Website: home-depot
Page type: billing-address
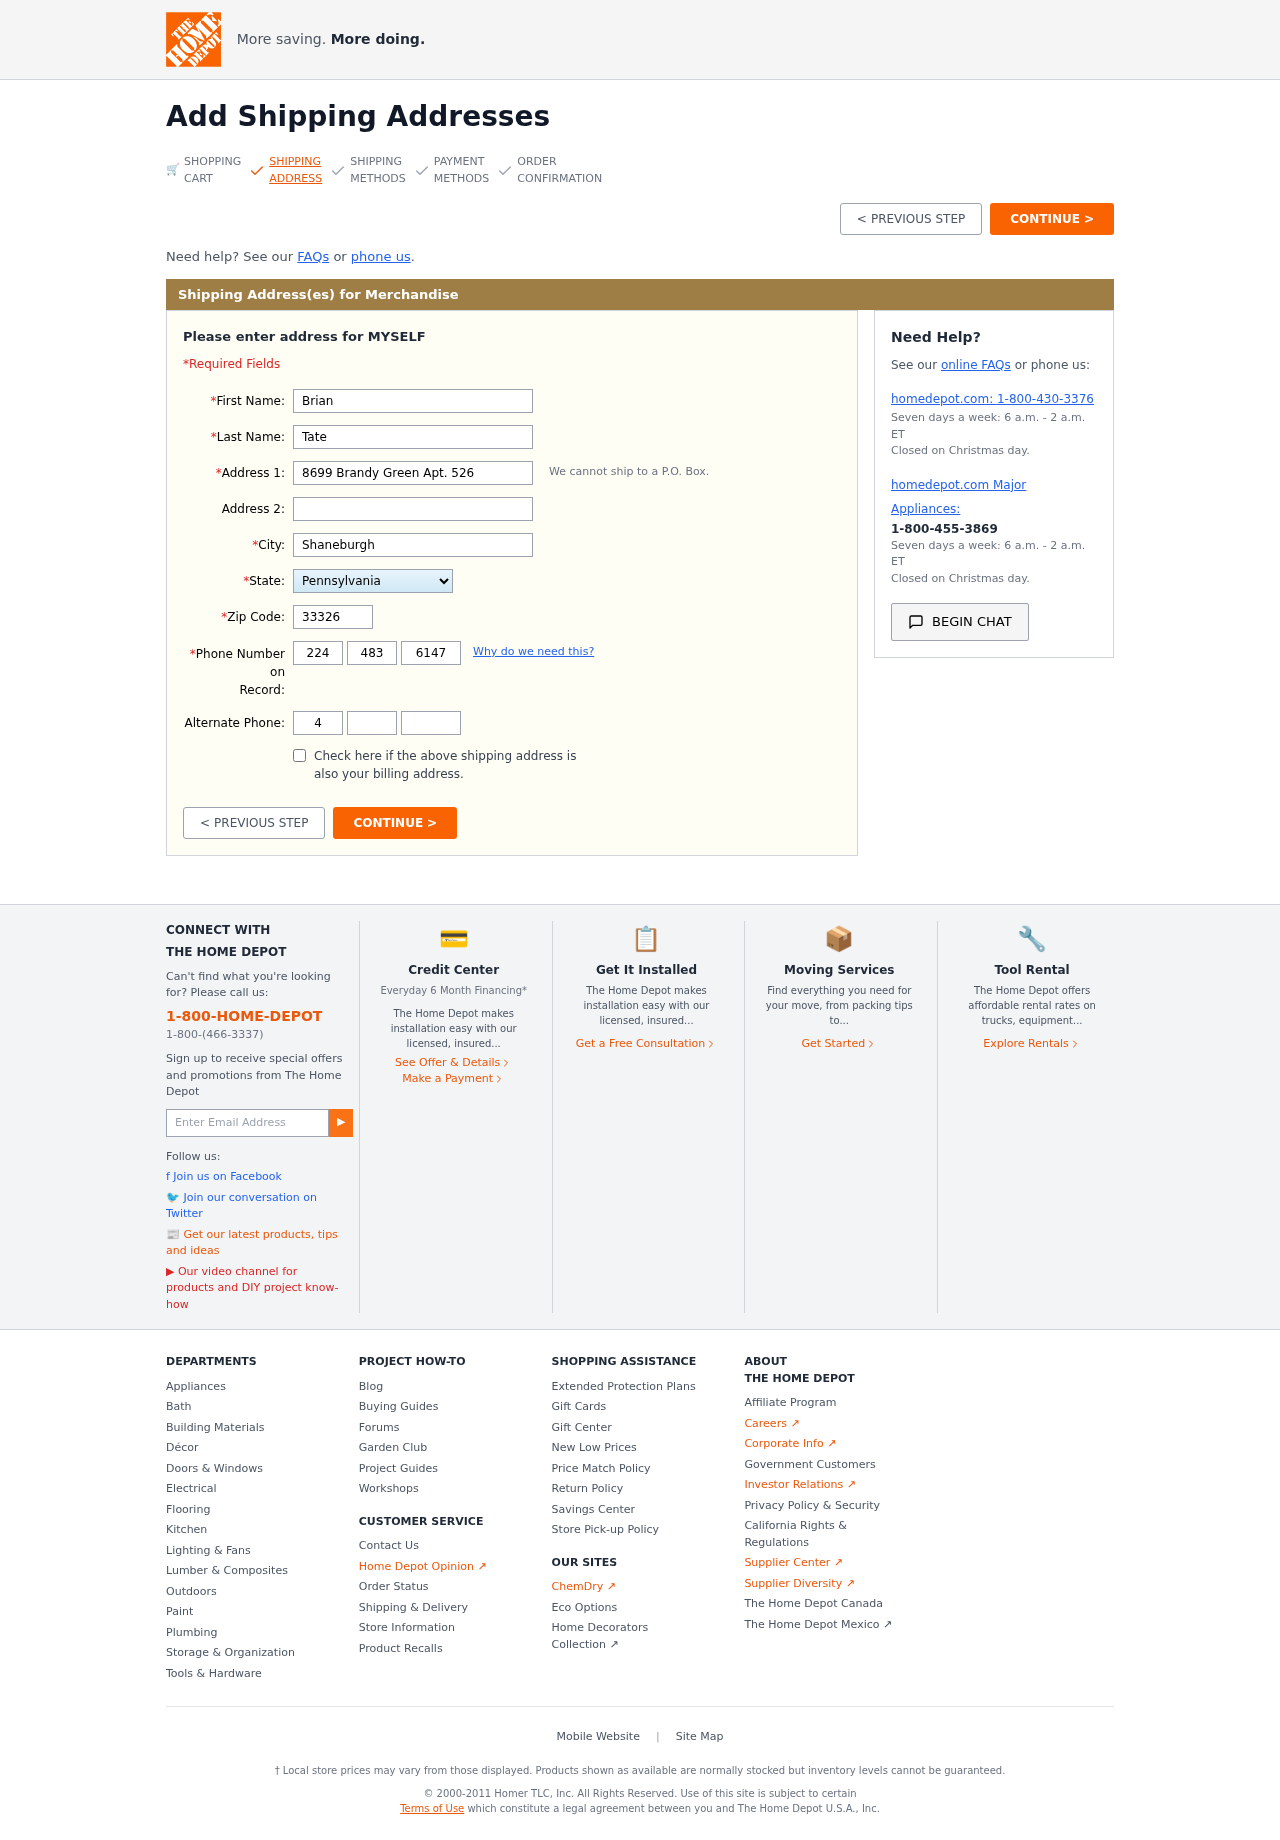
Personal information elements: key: PII_STATE
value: Pennsylvania
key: PII_FIRSTNAME
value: Brian
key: PII_LASTNAME
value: Tate
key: PII_STREET
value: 8699 Brandy Green Apt. 526
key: PII_CITY
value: Shaneburgh
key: PII_POSTCODE
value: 33326
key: PII_PHONE_AREA
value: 224
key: PII_PHONE_PREFIX
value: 483
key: PII_PHONE_LINE
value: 6147
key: PII_PHONE_ALT_AREA
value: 404
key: PII_PHONE_ALT_PREFIX
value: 542
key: PII_PHONE_ALT_LINE
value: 7090